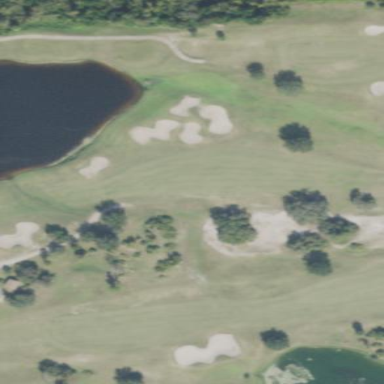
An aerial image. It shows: Golf fairway surrounded by grass.